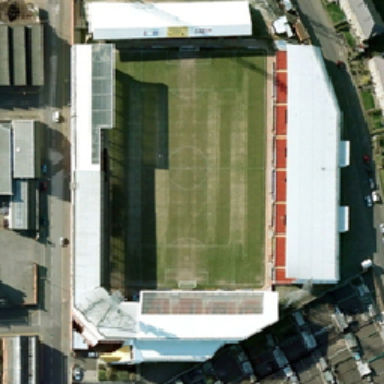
The rectangular football field beside the building and the road decorated with white roofs and orange stands .